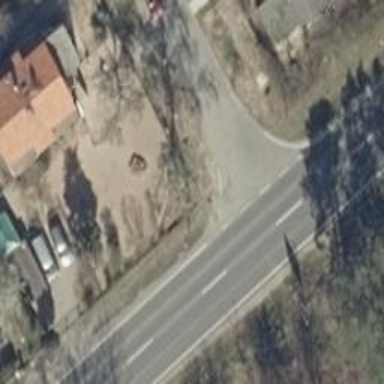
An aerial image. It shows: Asphalt road in residential area.